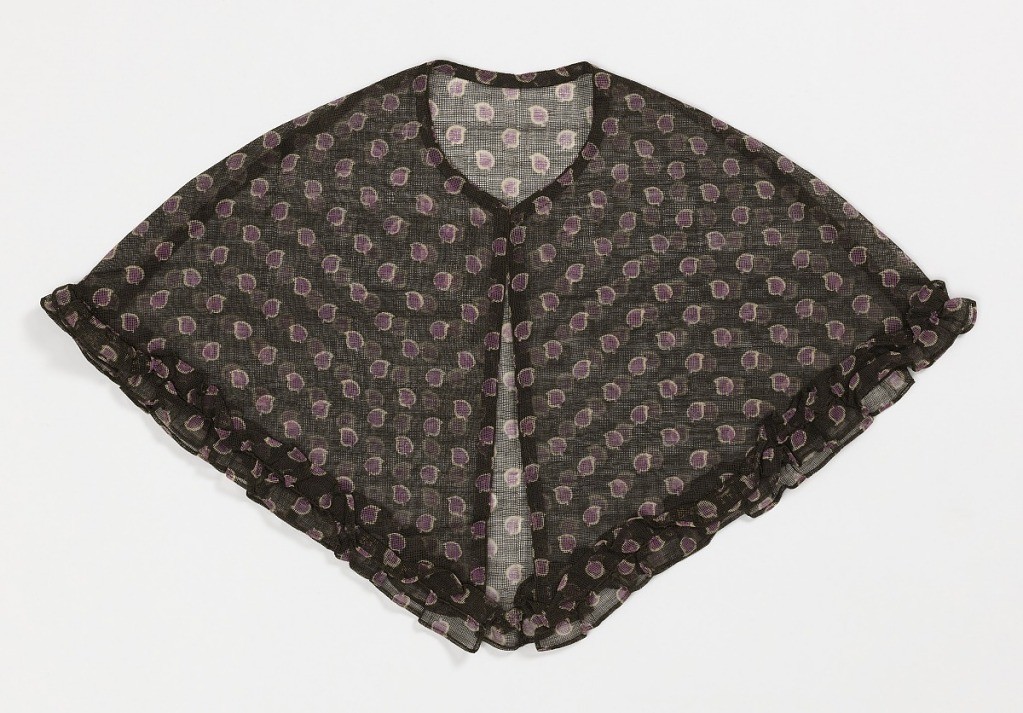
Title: Cape
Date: ca. 1845
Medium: cotton Technique: printed on gauze
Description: Short shoulder cape of cotton gauze. Printed design shows an allover white and purple leaf pattern on a black ground. Edged with a double ruffle.